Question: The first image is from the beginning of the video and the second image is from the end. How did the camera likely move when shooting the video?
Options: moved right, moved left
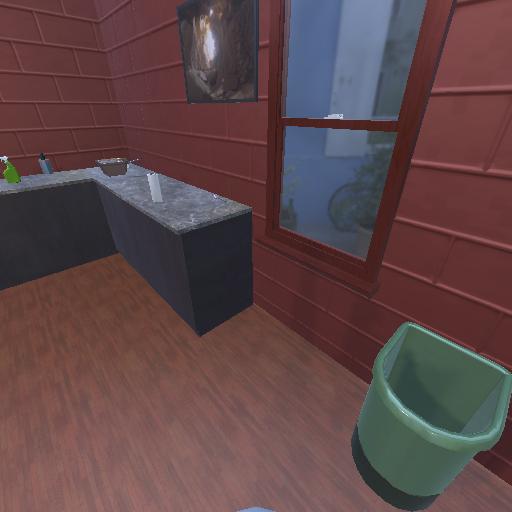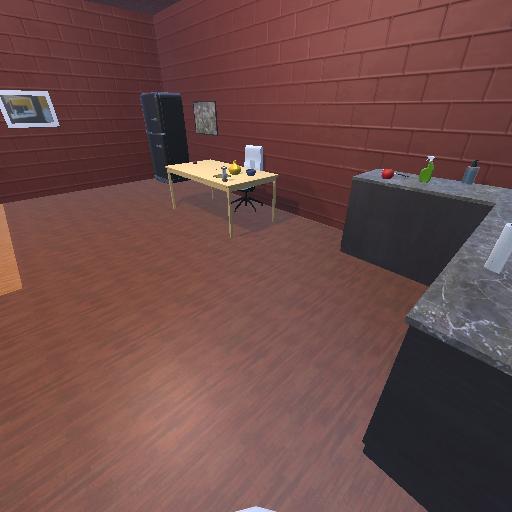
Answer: moved right